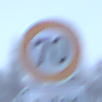
Verkehrszeichen: Geschwindigkeit70
Zusatzzeichen unten: HinweiseAufGefahrenDurchVerbaleAngabe5
Umgebung: Outdoor, Nature
Tageszeit: Midday
Wetter: Overcast
Licht: Natural
Jahreszeit: Winter
Kontrast: LowContrast